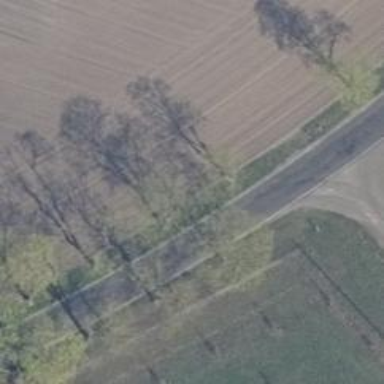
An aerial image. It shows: Row of trees in natural setting.